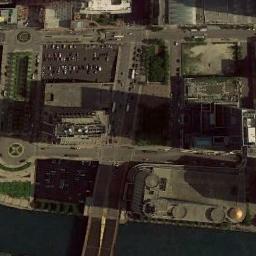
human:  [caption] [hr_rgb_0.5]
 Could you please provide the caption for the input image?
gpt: A spare commercial area with some buildings is next to the waters while some squares and parking lots are also in the commercial area .

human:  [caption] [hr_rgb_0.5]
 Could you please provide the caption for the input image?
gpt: The commercial area is next to a river .

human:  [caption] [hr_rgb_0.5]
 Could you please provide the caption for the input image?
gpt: There aren't many cars on the road next to the building .

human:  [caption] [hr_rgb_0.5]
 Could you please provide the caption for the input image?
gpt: In a business district there are several tall buildings of different shapes and several roads with many cars  There are many cars in the open space beside the road and a river beside the building .

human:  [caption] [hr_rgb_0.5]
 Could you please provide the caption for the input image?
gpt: There are two parking lots by the roadside on a commercial area .